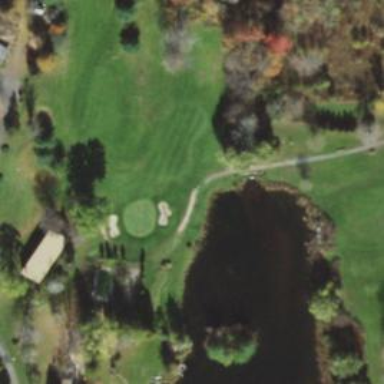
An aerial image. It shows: View of golf hole.